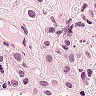
Metastatic tissue present: yes